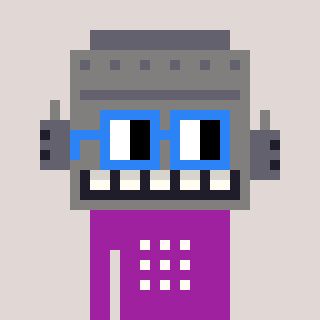
a pixel art character with square blue glasses, a robot-shaped head and a magenta-colored body on a warm background